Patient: sex M, age 61
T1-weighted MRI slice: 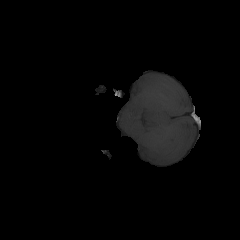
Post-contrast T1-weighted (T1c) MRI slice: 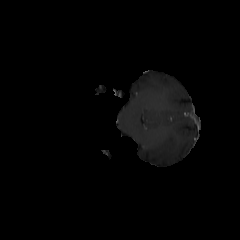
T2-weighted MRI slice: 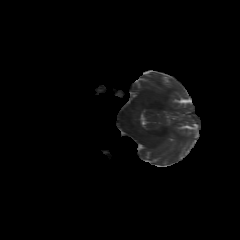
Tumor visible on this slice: no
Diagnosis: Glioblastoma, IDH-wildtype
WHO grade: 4